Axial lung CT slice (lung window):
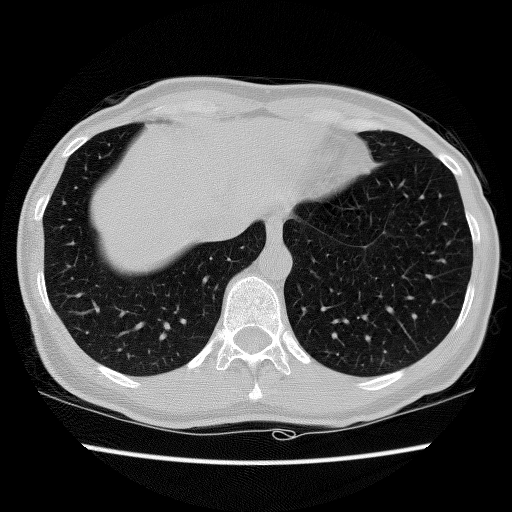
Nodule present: no